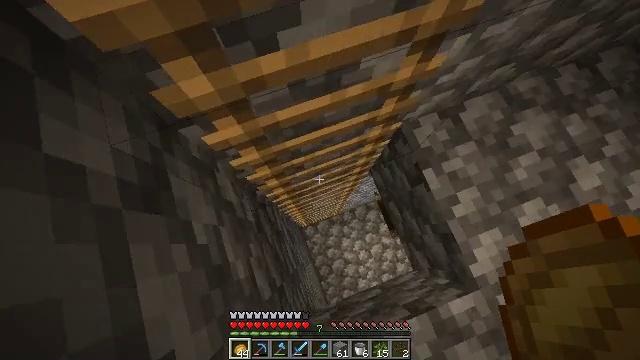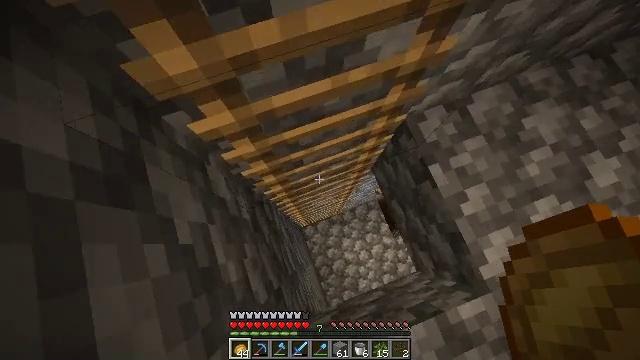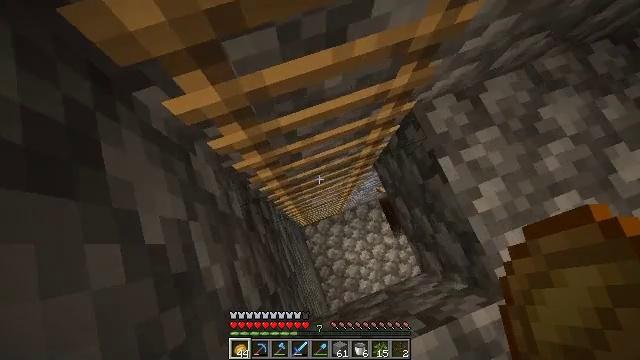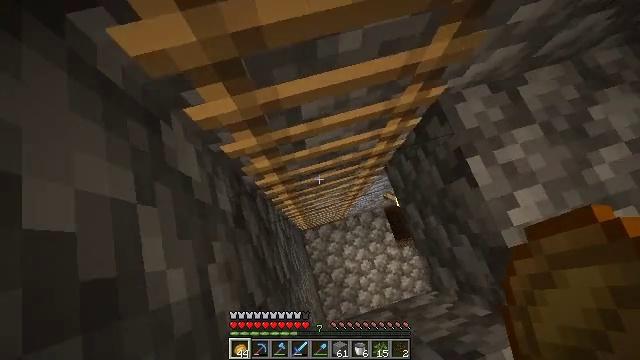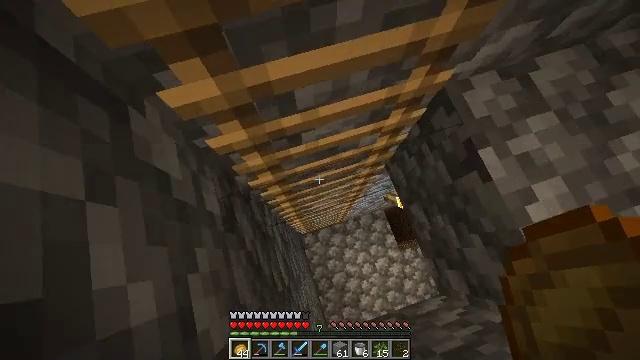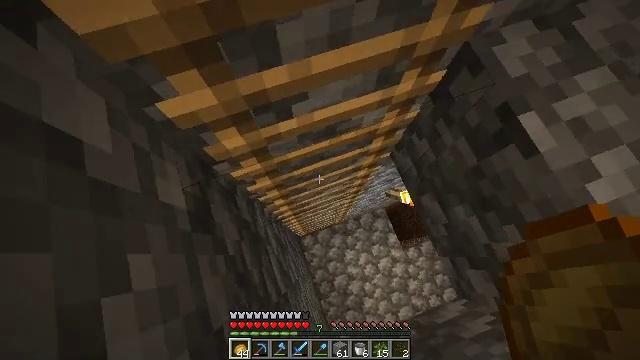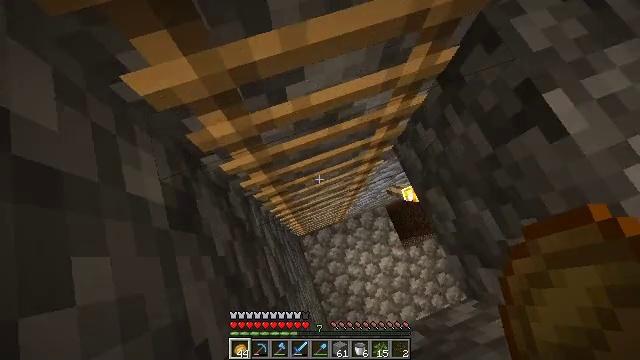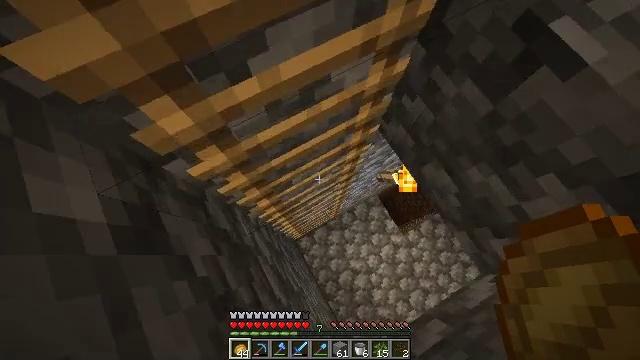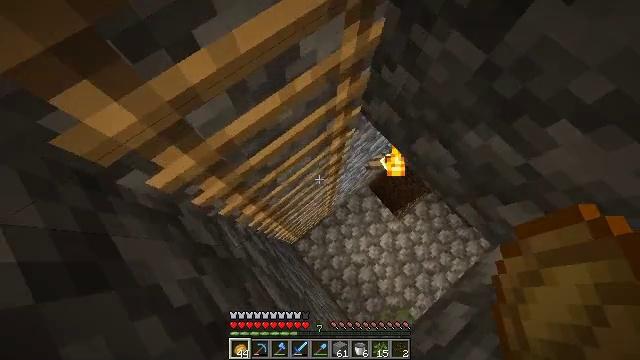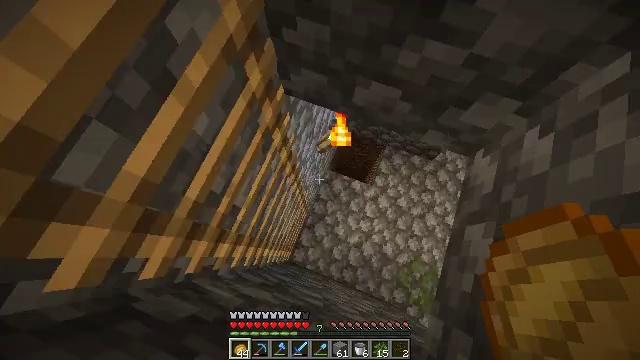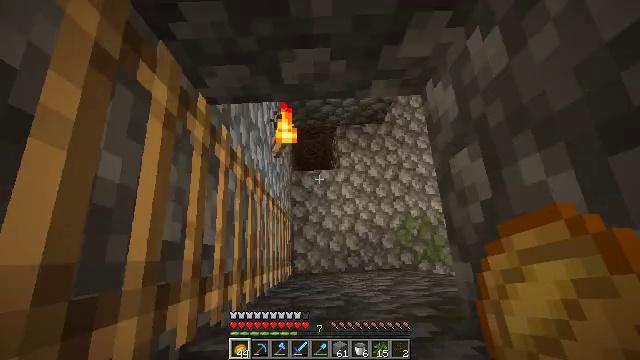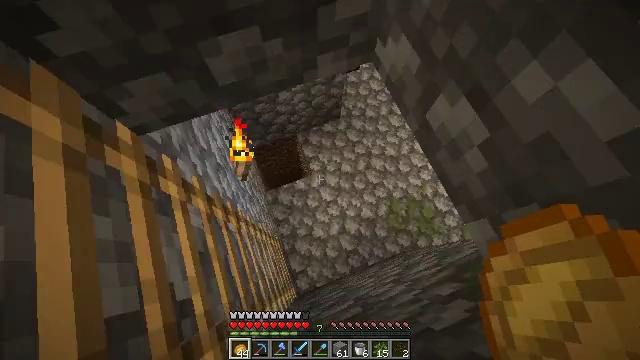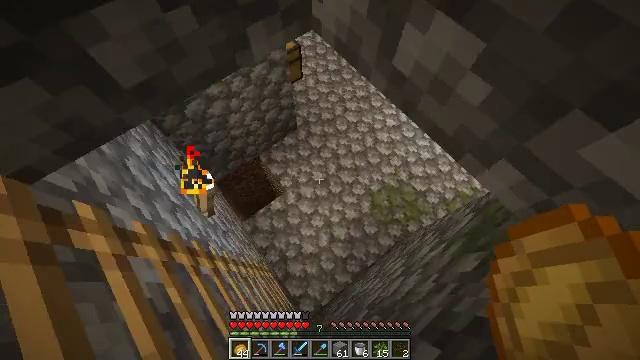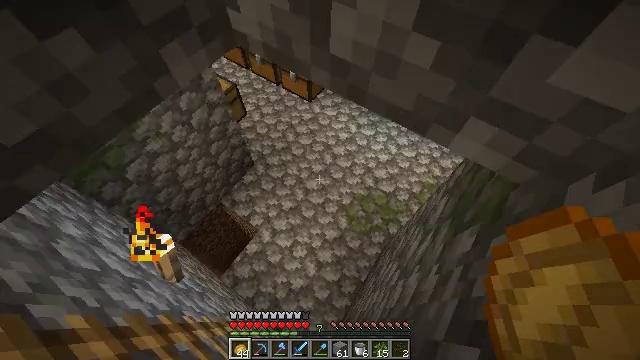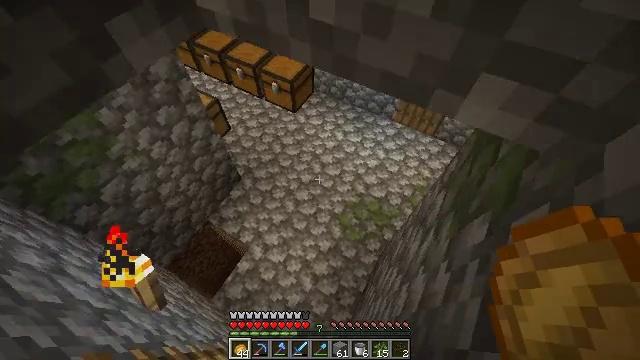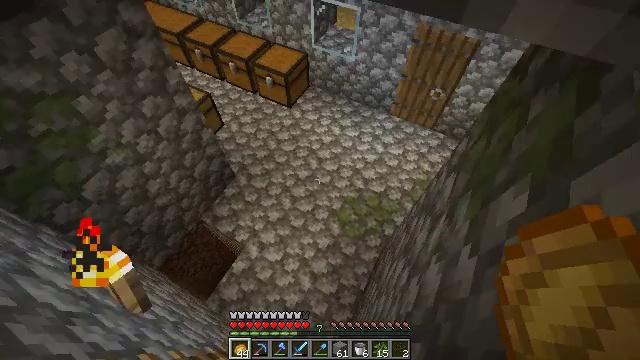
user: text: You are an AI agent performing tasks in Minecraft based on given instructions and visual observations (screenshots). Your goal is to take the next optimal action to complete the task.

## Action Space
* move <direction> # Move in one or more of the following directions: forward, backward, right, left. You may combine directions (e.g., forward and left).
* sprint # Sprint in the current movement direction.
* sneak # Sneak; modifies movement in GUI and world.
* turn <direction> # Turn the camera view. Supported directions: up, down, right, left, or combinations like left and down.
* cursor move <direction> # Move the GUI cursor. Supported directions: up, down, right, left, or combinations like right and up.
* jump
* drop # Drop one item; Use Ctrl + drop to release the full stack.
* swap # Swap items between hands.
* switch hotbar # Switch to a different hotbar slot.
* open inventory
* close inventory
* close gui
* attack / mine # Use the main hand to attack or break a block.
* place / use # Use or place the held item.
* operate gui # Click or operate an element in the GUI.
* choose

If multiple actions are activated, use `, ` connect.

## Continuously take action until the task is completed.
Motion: motion action
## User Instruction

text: Mine the brewing stand from your base.
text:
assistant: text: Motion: no_op
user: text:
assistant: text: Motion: no_op
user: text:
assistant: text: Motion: turn left and up
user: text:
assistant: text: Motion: turn right
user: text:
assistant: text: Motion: turn right
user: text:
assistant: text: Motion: no_op
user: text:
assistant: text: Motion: turn right
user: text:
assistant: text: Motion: turn right
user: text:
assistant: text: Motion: turn right
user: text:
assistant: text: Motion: turn right
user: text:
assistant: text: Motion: turn right and up
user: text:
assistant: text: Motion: turn right and up
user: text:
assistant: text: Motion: turn right and up
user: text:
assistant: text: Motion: turn right and up
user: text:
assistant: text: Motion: turn right
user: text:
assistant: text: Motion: turn right
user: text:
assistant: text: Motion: no_op
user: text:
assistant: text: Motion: no_op
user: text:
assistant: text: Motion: no_op
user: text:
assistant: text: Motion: no_op
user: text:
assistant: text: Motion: no_op
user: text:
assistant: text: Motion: no_op
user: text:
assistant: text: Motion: turn right and up
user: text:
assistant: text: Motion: move forward, turn up
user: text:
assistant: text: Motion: move forward, turn up
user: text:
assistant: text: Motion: move forward, turn right and up
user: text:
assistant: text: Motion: move forward, turn right and up
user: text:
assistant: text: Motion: move forward, turn right and up
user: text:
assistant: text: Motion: move forward, turn right and up
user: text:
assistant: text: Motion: move forward, sprint, turn right and up